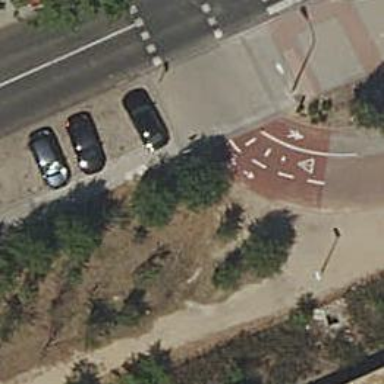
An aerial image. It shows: Concrete cycleway.